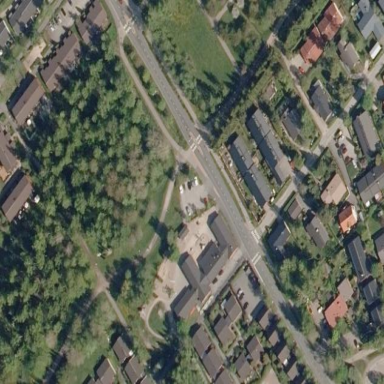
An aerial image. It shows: Kindergarten.